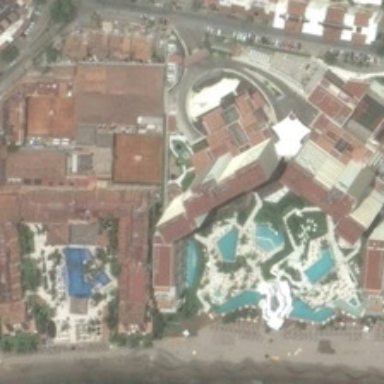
Many buildings and several swimming pools are near a beach .